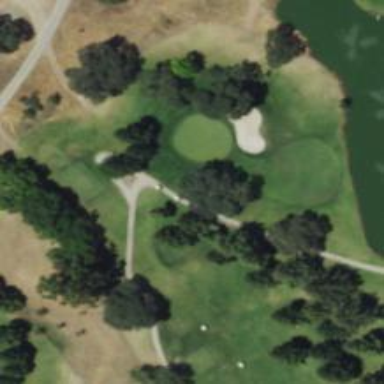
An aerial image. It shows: Golf hole.